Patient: sex M, age 73
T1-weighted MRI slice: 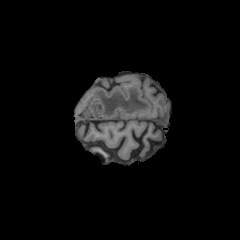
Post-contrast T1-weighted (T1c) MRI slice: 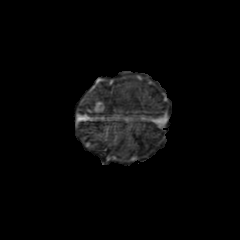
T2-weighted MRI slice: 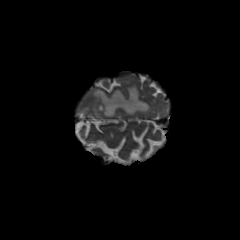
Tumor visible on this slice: yes
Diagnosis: Glioblastoma, IDH-wildtype
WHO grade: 4